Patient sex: M
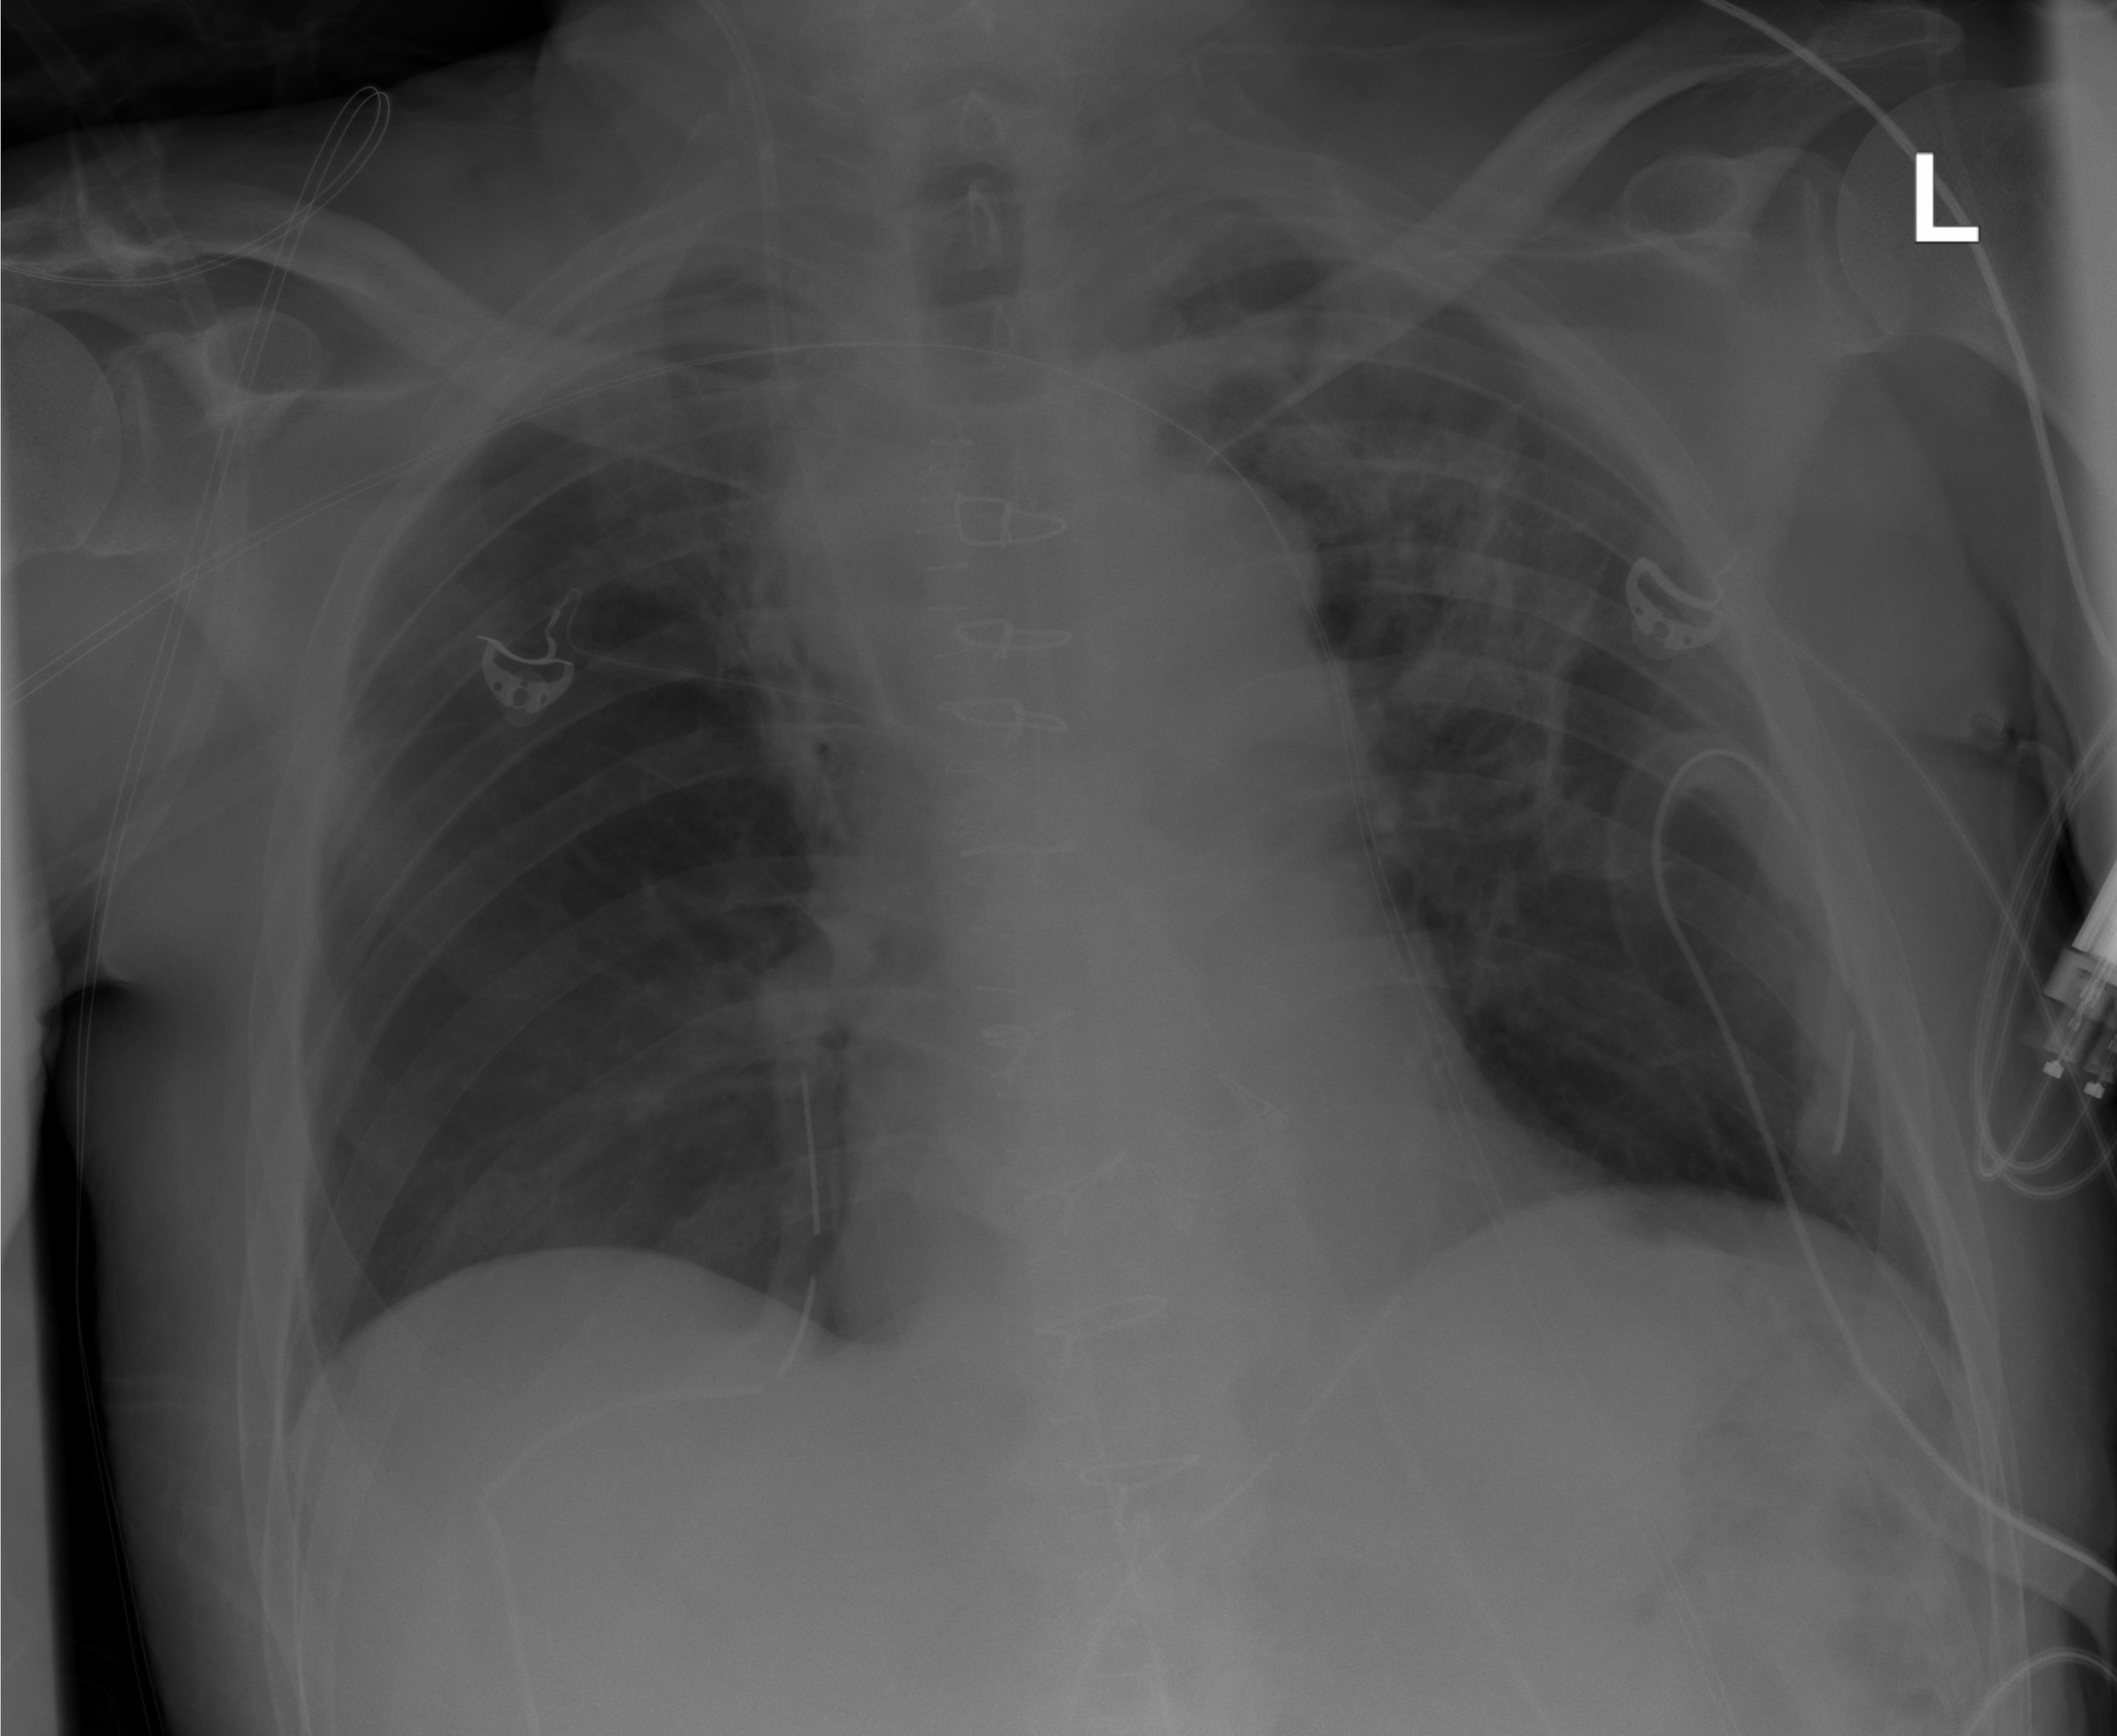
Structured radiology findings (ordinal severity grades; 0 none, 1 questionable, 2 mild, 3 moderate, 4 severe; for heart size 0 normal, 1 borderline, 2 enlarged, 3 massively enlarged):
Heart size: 0
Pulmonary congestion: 0
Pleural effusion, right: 0
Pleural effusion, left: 0
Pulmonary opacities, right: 1
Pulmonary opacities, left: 2
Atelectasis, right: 2
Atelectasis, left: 2